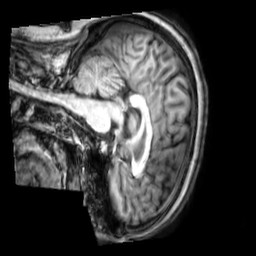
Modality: T1w
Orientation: sagittal
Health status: healthy
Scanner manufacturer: philips
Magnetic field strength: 3 T
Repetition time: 0.00769 s
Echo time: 0.0035 s